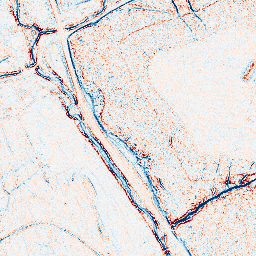
Category: edge_preserving
Decomposition family: anisotropic_diffusion
Decomposition parameters: iterations: 10
kappa: 10
gamma: 0.05
Upsampling method: bspline
Upsampling parameters: scale: 8
Upsampling scale: 8